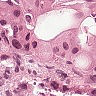
Metastatic tissue present: yes